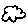
Label: cloud